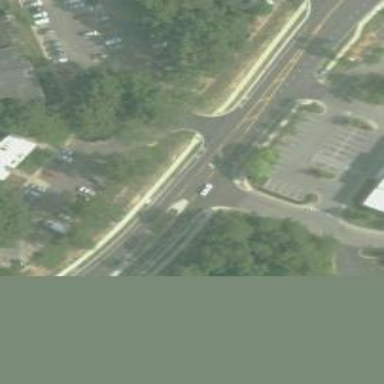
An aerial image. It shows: Unmarked road crossing.